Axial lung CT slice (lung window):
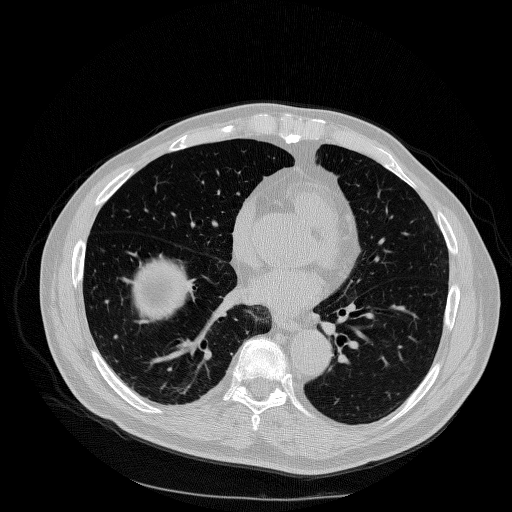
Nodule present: no